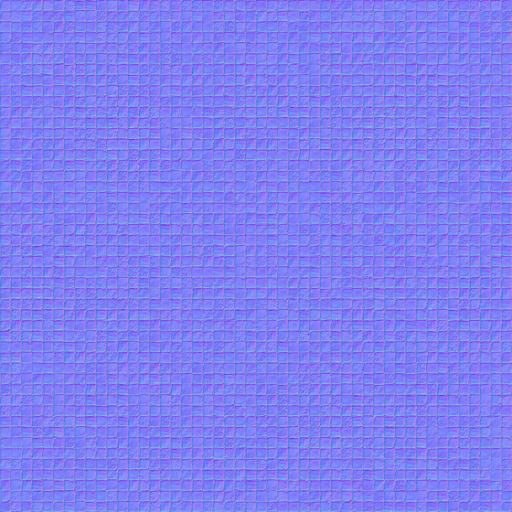
paved pavement paving stones square tiled tiles